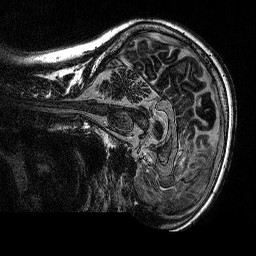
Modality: MP2RAGE
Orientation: sagittal
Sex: female
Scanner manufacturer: siemens
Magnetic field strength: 3 T
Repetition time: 5 s
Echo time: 0.00292 s